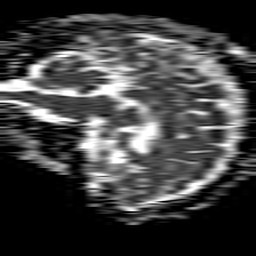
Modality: ADC
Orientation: sagittal
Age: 53
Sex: male
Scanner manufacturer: philips
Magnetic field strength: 1.5 T
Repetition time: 4.6 s
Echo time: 0.08631 s